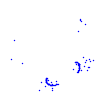
Particle: kaon